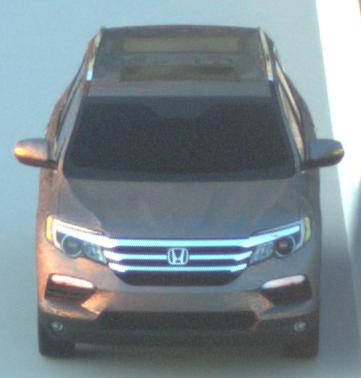
Make: Honda
Model: Pilot
Detailed model: 3
Model produced from: 2015
Model produced until: 2022
Doors: 5
Color: gray
Road condition: dry road
Daytime: sunrise or sunset
Contrast: medium contrast